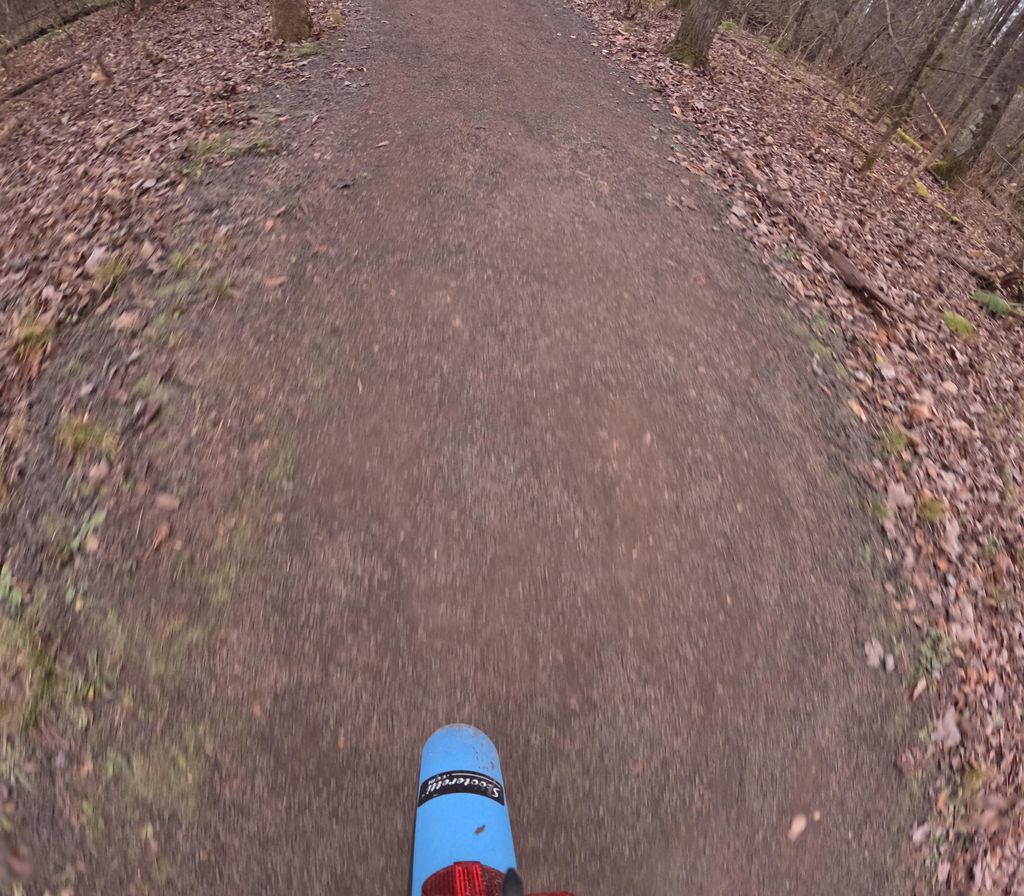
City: ottawa-gatineau